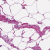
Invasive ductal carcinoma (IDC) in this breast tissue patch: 0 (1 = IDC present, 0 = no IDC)